The plot is a time-scale (wavelet) decomposition of a bearing vibration signal. Based on the visible evidence, which condition applies: normal, inner_race, outer_race, ball?
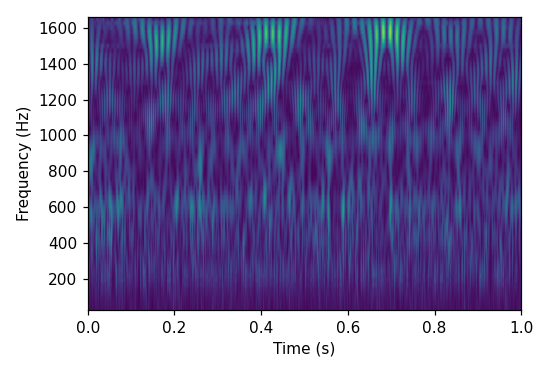
Answer: outer_race